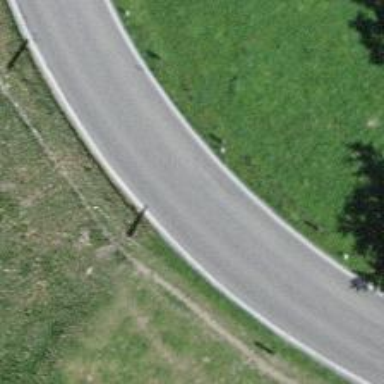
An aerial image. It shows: Tertiary road.